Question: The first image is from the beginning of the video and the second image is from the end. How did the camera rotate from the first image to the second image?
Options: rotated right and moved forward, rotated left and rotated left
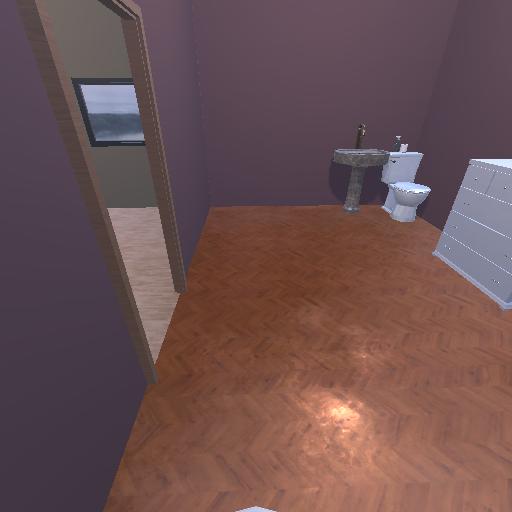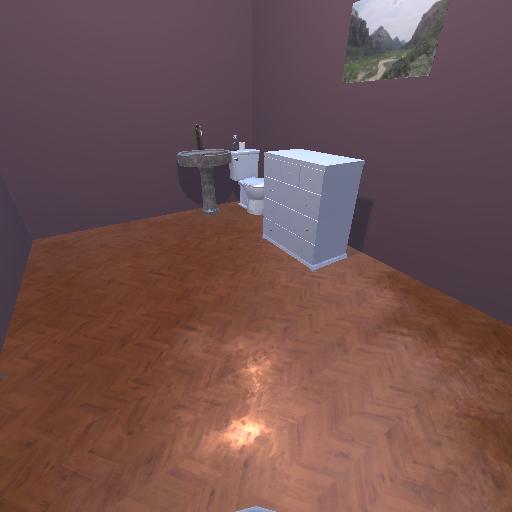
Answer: rotated right and moved forward